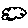
Label: cloud